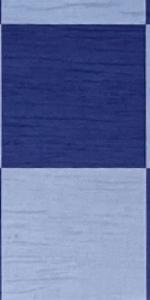
Label: Empty